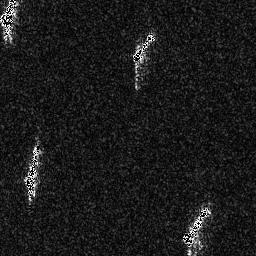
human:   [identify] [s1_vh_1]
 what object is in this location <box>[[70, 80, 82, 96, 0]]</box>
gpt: <ref>1 medium ship at the bottom right</ref>

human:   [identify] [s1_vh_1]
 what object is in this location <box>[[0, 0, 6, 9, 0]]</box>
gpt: <ref>1 small ship at the top left</ref>

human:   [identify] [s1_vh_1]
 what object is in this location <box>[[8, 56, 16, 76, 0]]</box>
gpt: <ref>1 medium ship at the left</ref>

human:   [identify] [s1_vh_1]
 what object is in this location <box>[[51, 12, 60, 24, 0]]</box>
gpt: <ref>1 medium ship at the top</ref>